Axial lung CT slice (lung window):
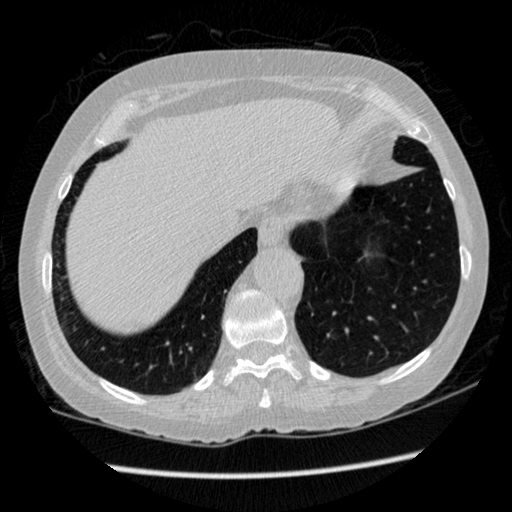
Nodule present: no